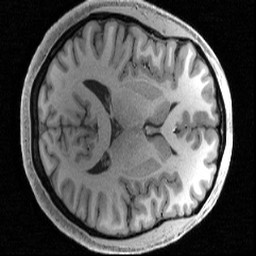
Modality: T1w
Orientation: axial
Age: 22
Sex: female
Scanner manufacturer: siemens
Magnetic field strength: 3 T
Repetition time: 2.4 s
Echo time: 0.00231 s